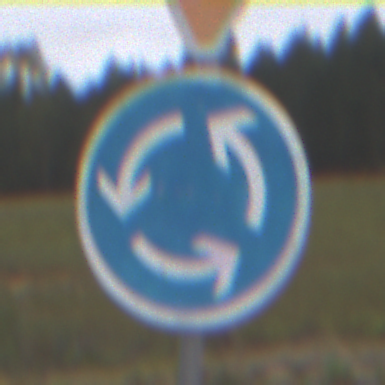
Verkehrszeichen: Kreisverkehr
Zusatzzeichen oben: VorfahrtGewaehren
Umgebung: Outdoor, Nature
Tageszeit: Midday
Wetter: Overcast
Licht: Natural
Jahreszeit: NotSpecified
Kontrast: LowContrast